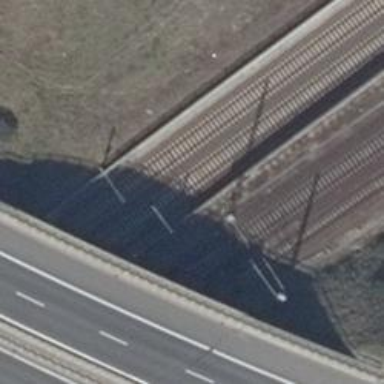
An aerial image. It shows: Solitary milestone along the railway.